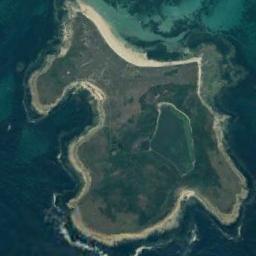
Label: island